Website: ulta-beauty
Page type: billing-address
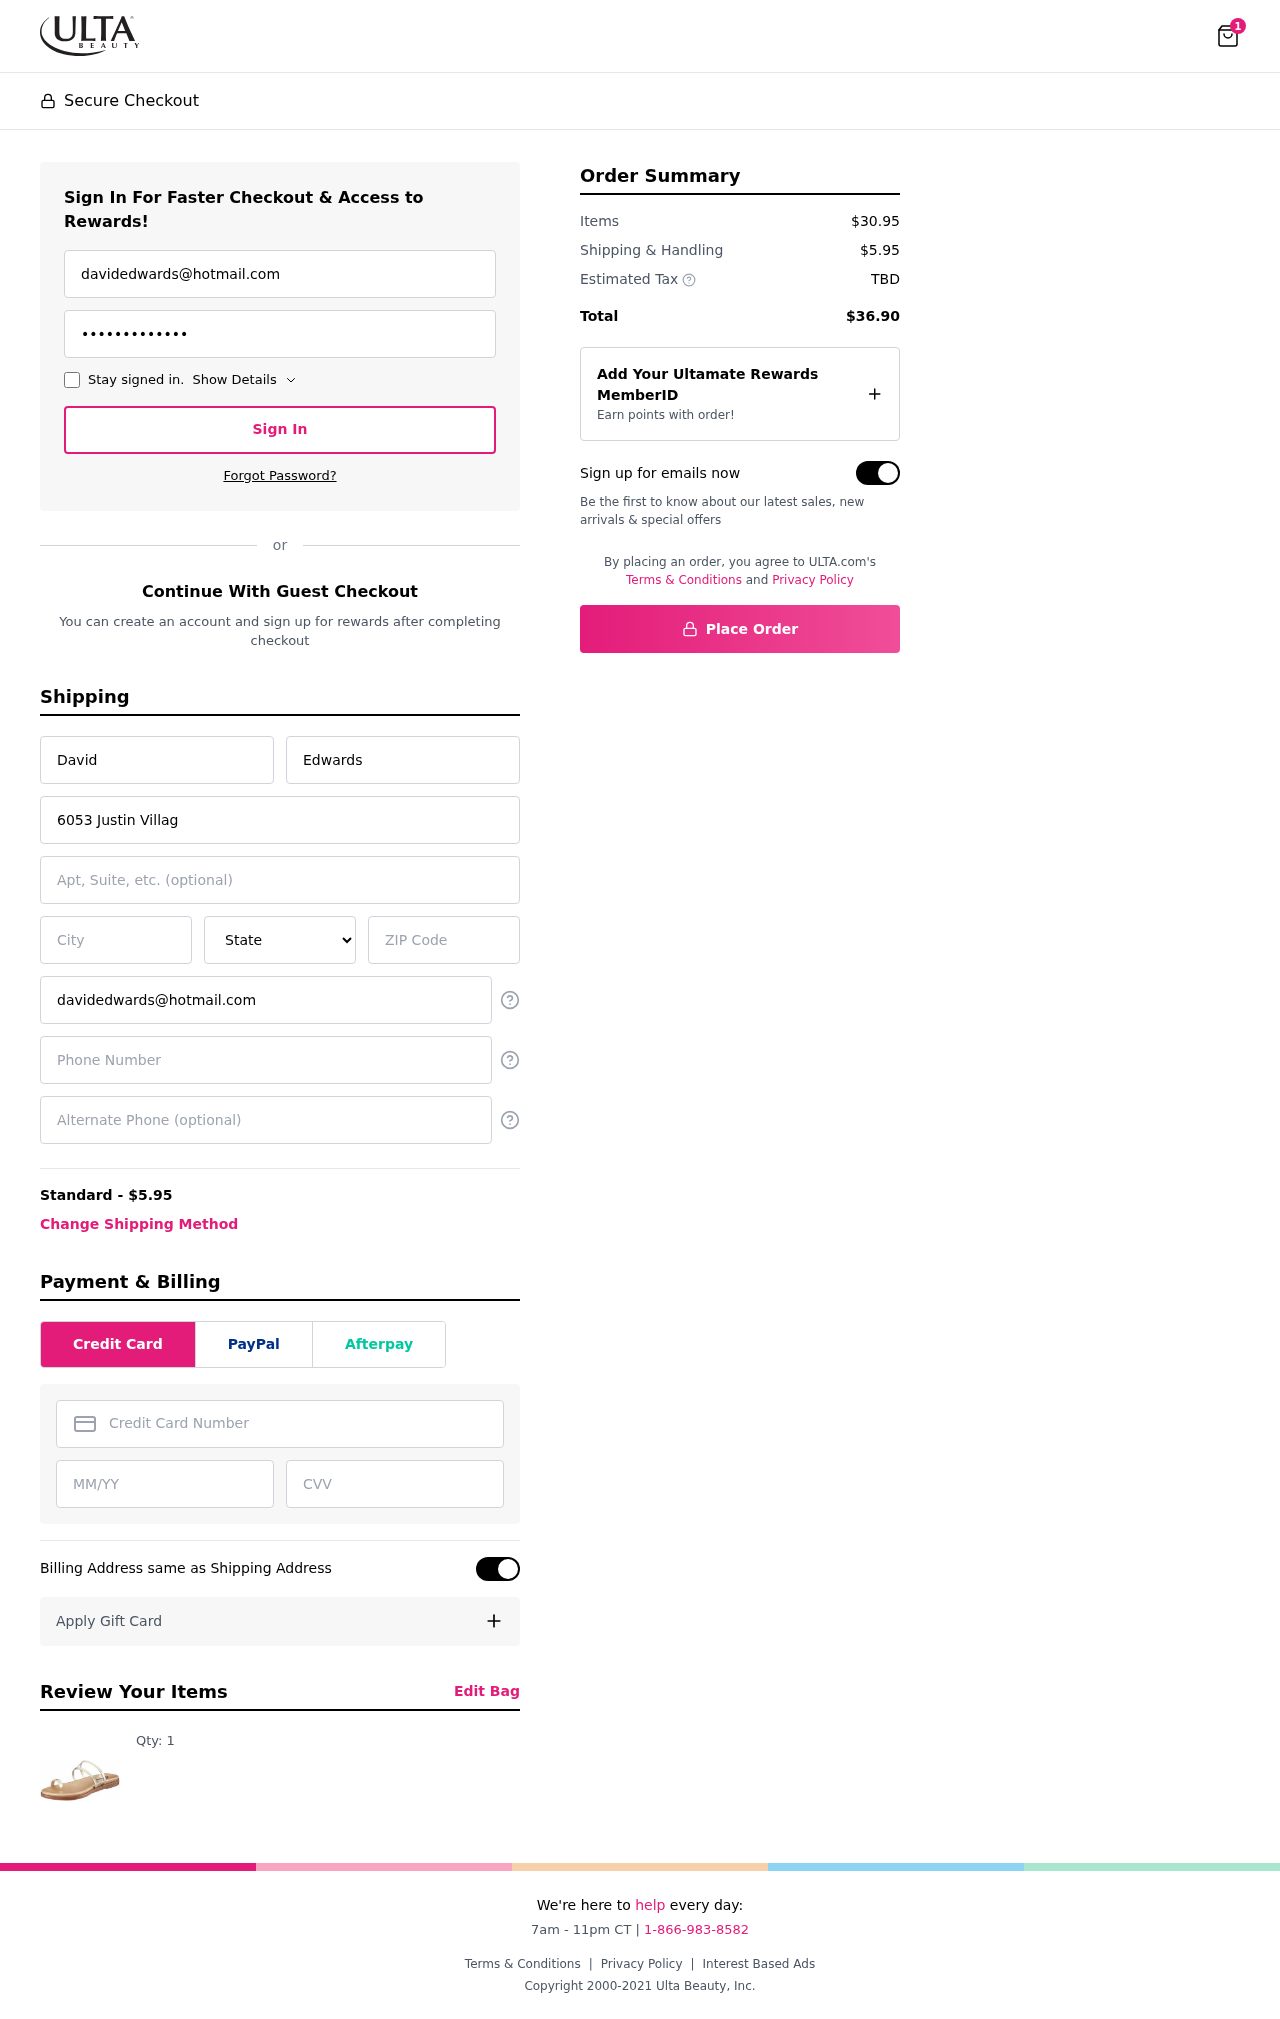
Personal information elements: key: PII_STATE
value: Maine
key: PII_EMAIL
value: davidedwards@hotmail.com
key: PII_FIRSTNAME
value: David
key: PII_LASTNAME
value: Edwards
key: PII_STREET
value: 6053 Justin Village Apt. 376
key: PII_CITY
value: New Tylermouth
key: PII_POSTCODE
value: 07806
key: PII_PHONE
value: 9542029157
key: PII_ALT_PHONE
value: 9208549749
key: PII_CARD_NUMBER
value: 6011 9886 9980 7418
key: PII_CARD_EXPIRY
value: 01/30
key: PII_CARD_CVV
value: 675
Product elements: key: PRODUCT1_QUANTITY
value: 1
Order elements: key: ORDER_NUM_ITEMS
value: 1
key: ORDER_SHIPPING_COST
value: $5.95
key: ORDER_SUBTOTAL
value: $30.95
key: ORDER_TOTAL
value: $36.90